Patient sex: M
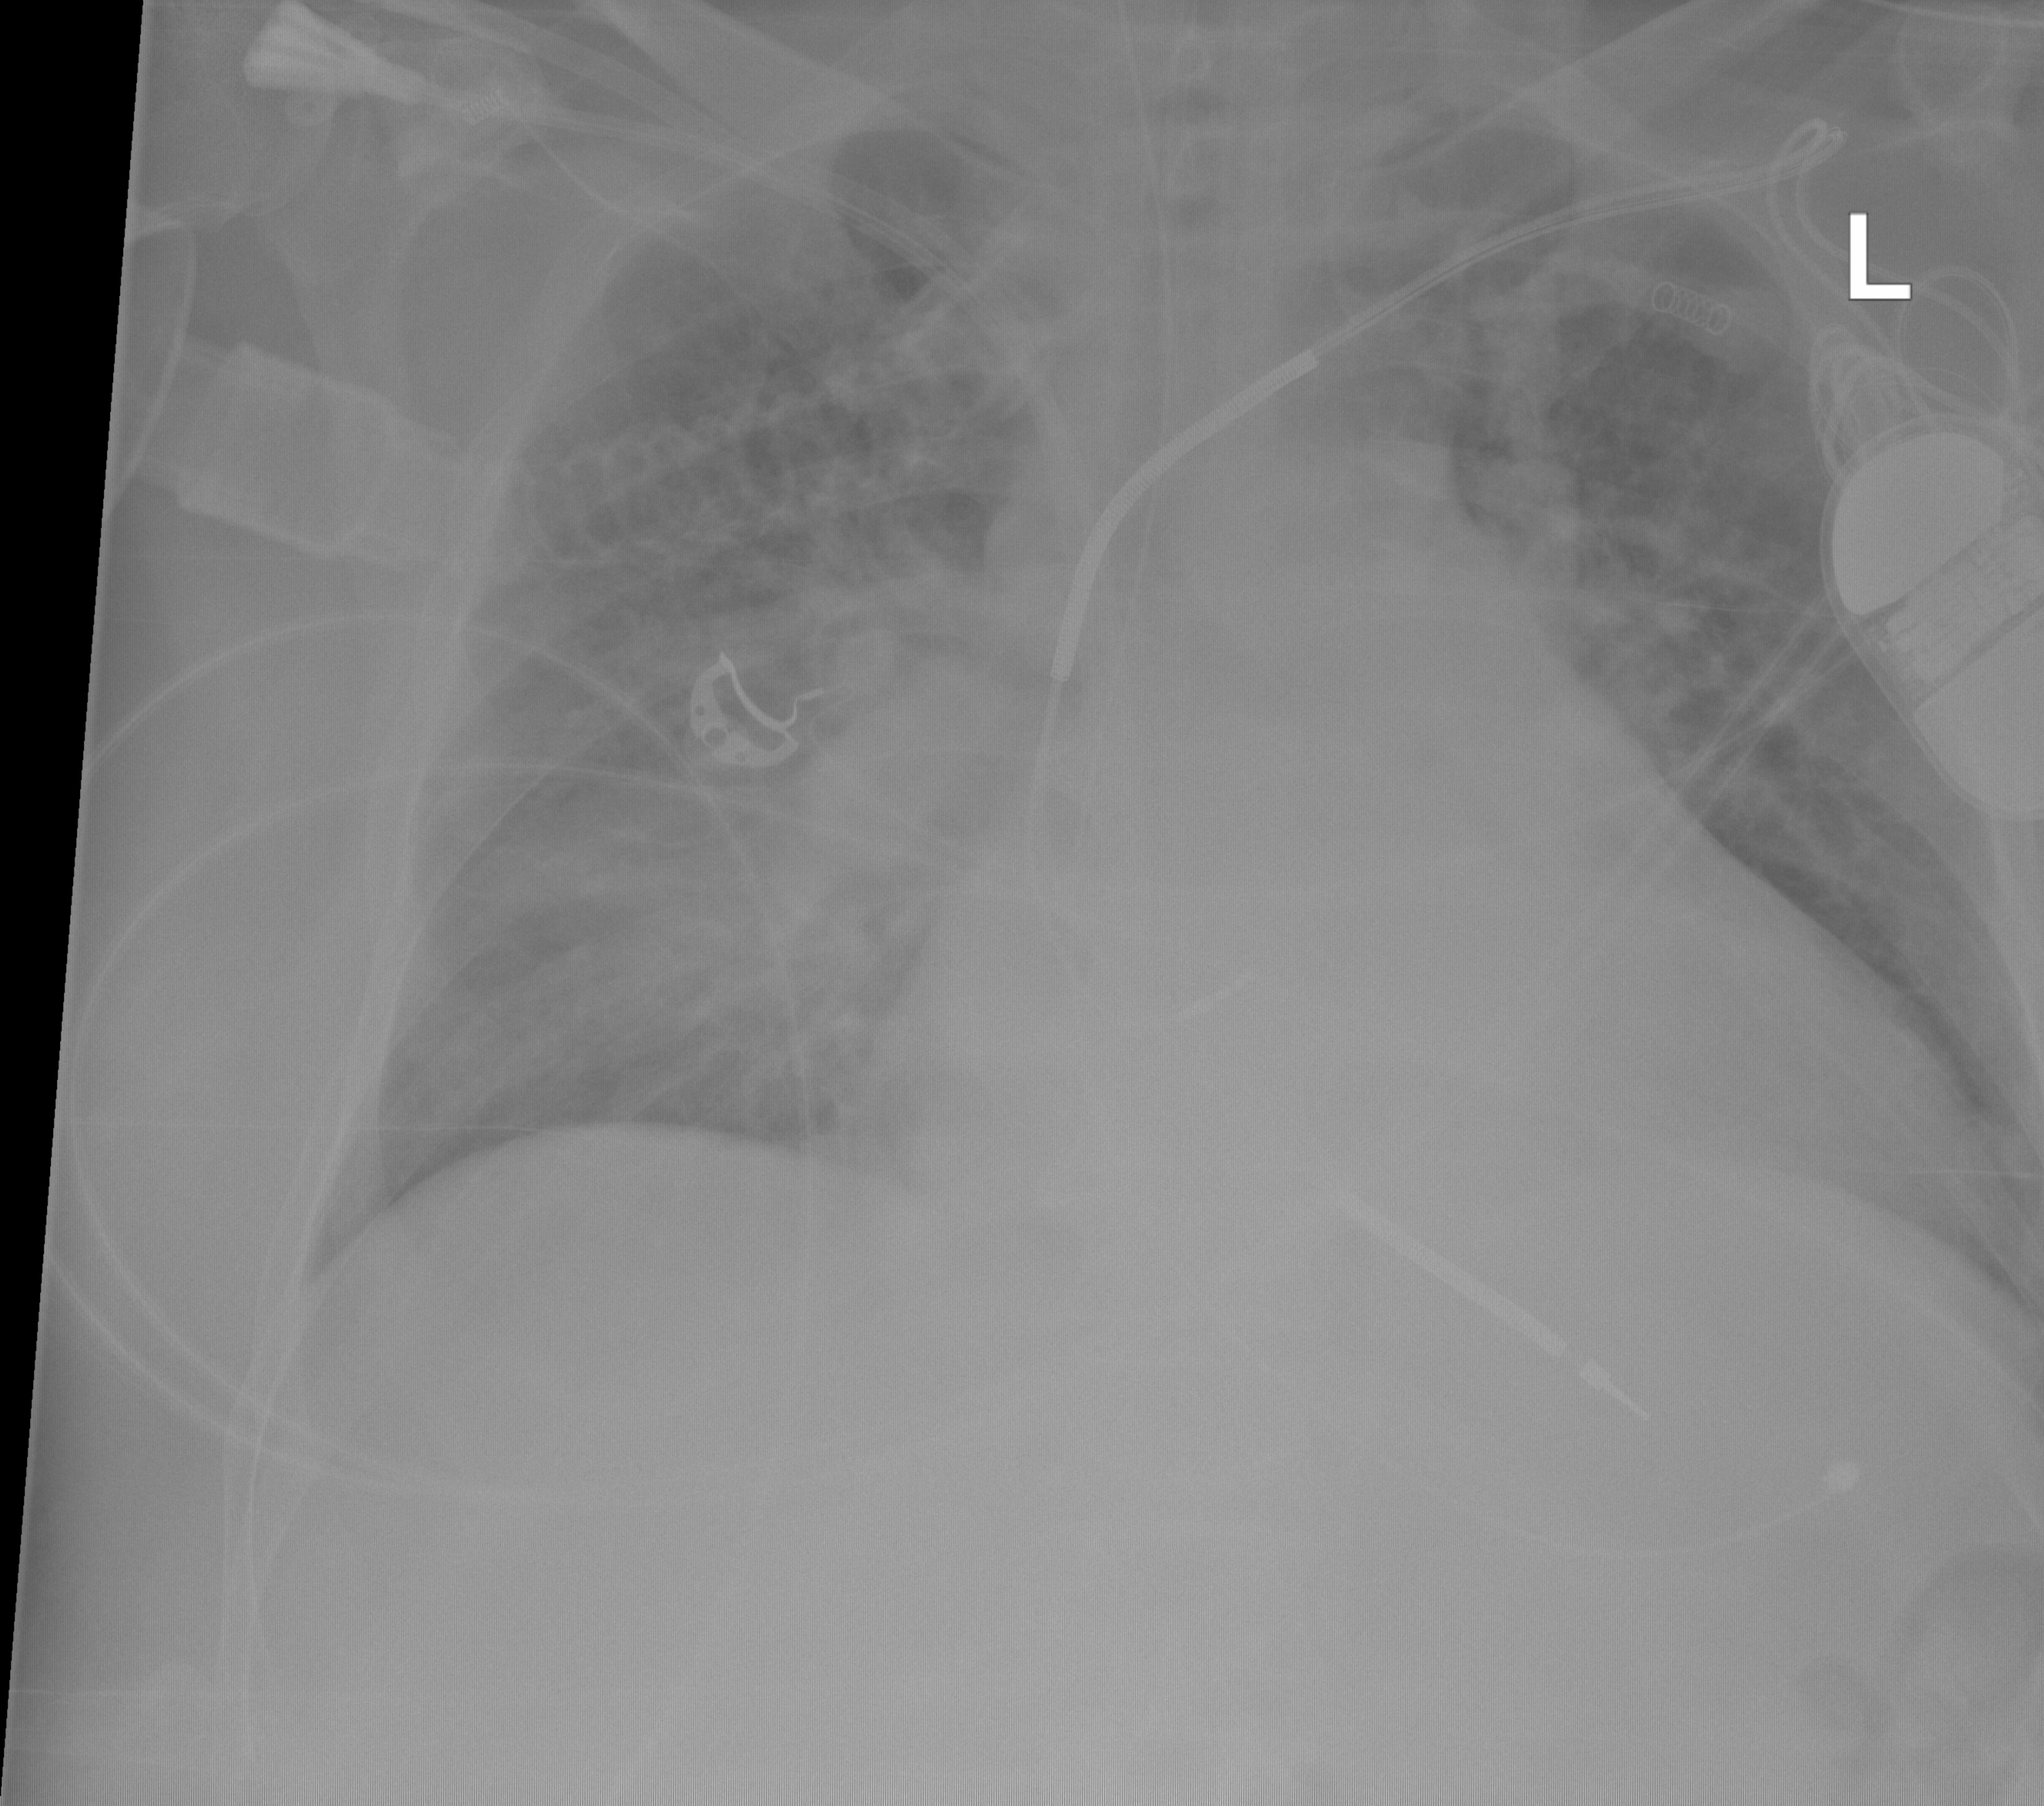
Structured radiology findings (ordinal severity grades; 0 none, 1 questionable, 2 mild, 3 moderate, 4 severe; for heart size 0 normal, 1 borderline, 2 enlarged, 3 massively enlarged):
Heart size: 2
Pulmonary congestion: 2
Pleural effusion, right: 0
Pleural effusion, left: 0
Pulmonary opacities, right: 2
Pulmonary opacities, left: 0
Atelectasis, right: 2
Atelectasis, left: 2